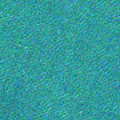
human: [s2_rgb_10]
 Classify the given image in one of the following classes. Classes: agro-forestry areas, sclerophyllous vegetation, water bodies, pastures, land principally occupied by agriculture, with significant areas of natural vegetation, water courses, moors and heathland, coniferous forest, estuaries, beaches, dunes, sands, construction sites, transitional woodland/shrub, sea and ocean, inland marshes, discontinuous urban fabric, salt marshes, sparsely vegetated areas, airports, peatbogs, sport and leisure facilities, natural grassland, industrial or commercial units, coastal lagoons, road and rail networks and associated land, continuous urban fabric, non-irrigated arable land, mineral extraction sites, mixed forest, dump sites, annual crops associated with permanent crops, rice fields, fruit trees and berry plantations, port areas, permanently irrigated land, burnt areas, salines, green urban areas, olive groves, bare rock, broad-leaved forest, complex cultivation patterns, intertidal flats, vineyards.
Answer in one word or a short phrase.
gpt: sea and ocean